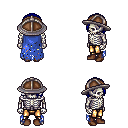
a pixel art fantasy rpg character, male body template, skeleton, blue tattered cape, gold greaves, blue bangs hairstyle, chain helm, brown shoes, four views (front, back, left, right), 2x2 character sprite sheet, small pixel art, hard edges, no anti-aliasing